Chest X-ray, PA view. Patient: 59 years old, sex M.
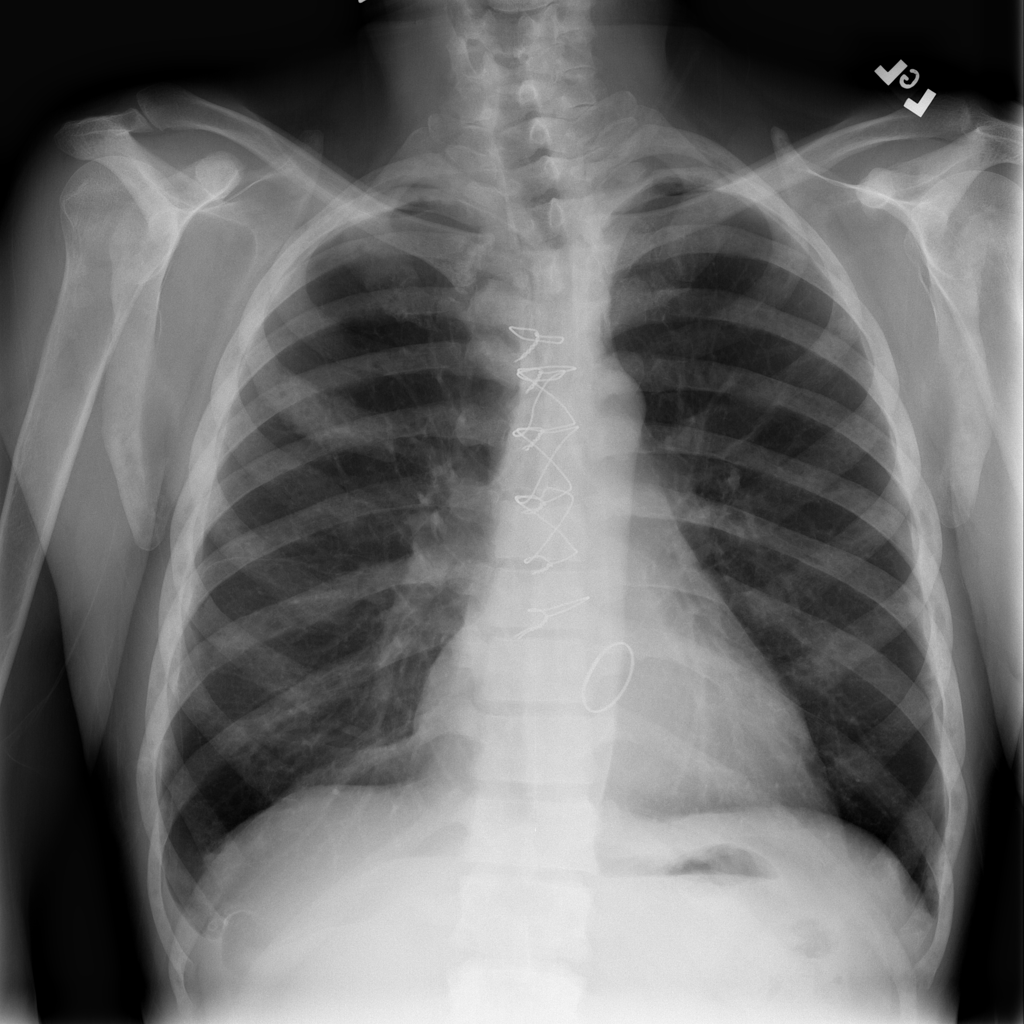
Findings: No Finding